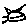
Label: cat